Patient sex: F
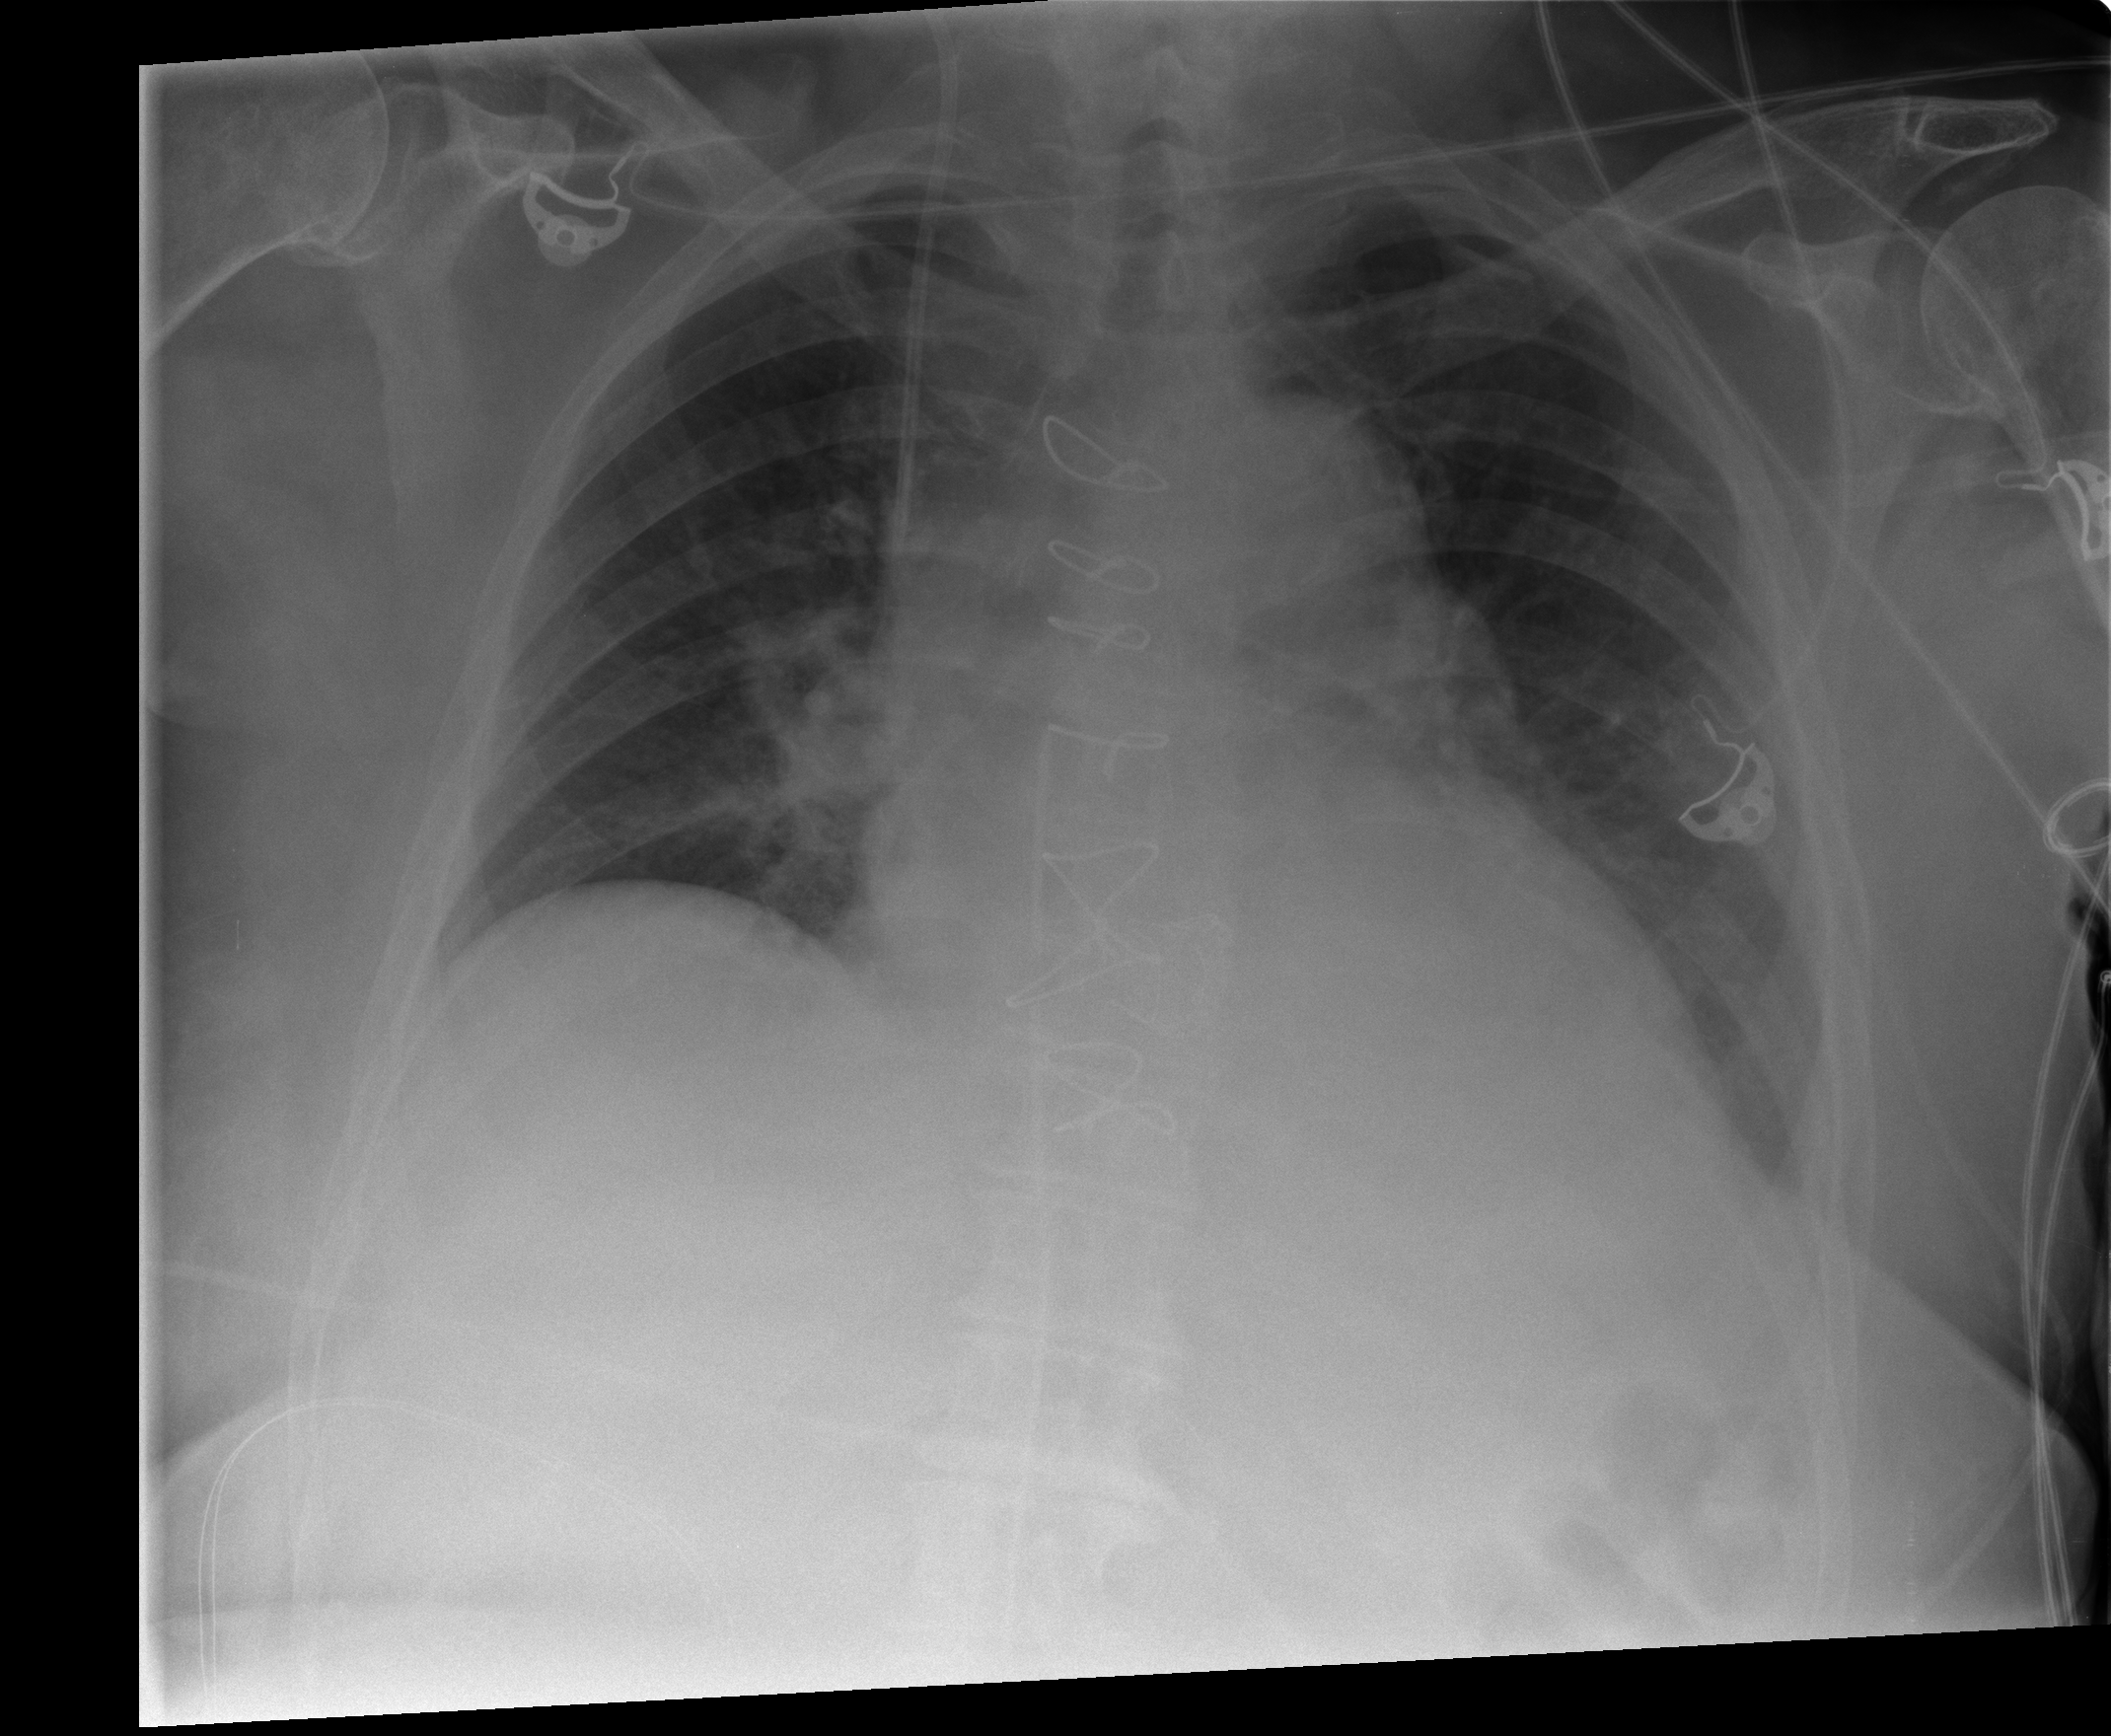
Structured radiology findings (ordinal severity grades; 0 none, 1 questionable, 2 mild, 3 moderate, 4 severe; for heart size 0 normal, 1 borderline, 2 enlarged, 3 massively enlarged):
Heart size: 2
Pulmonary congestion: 2
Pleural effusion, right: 0
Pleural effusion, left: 2
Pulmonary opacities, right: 0
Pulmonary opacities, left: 0
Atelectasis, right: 0
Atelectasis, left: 2